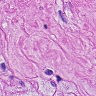
Metastatic tissue present: yes